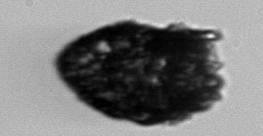
Label: Stenosemella_pacifica